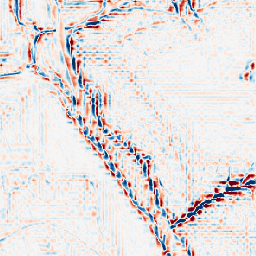
Category: wavelet
Decomposition family: wavelet_dwt
Decomposition parameters: wavelet: db2
level: 3
Upsampling method: bspline
Upsampling parameters: scale: 2
Upsampling scale: 2